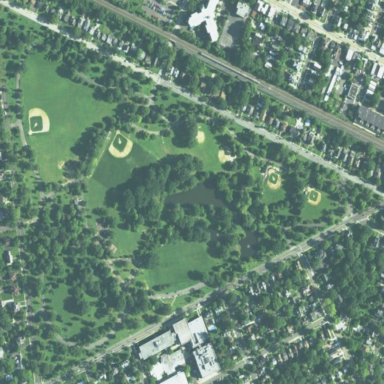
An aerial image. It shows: Lovely park for leisure and relaxation.